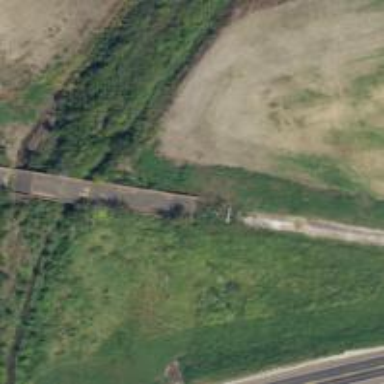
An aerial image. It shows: Abandoned bridge over unclassified asphalt road.